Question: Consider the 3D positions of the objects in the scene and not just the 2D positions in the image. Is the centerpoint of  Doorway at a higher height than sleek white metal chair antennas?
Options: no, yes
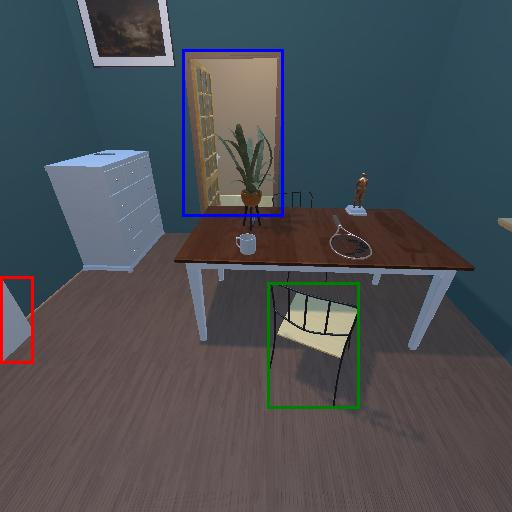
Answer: no